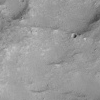
Atmospheric dust classification: not_dusty